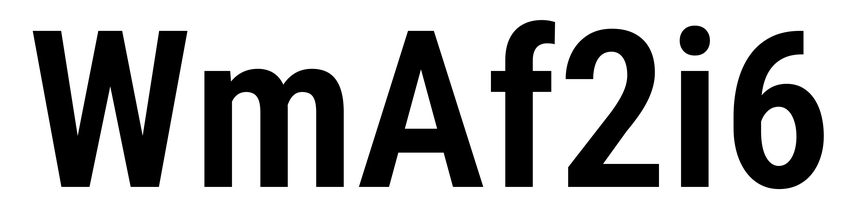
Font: Roboto_Condensed_SemiBold